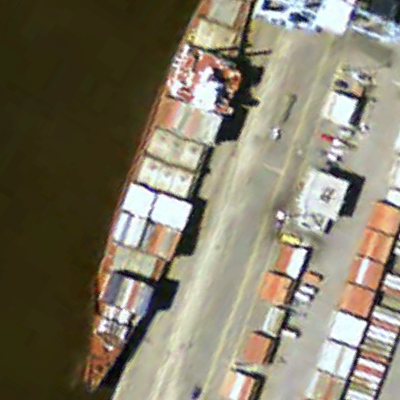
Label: Container_ship